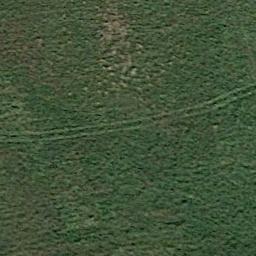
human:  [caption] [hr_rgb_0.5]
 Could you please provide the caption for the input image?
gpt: This meadow has different sparsity in different places and a trail is also on the meadow .

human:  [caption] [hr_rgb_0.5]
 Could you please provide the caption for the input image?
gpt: The grass is flanked by lush woods .

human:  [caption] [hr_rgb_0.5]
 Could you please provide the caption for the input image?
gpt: There are some thin lines in the meadow .

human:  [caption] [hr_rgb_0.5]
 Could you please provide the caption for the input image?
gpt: The meadow is full of green grass .

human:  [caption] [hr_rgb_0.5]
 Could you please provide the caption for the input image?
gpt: A dense meadow with many green grass .